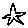
Label: star